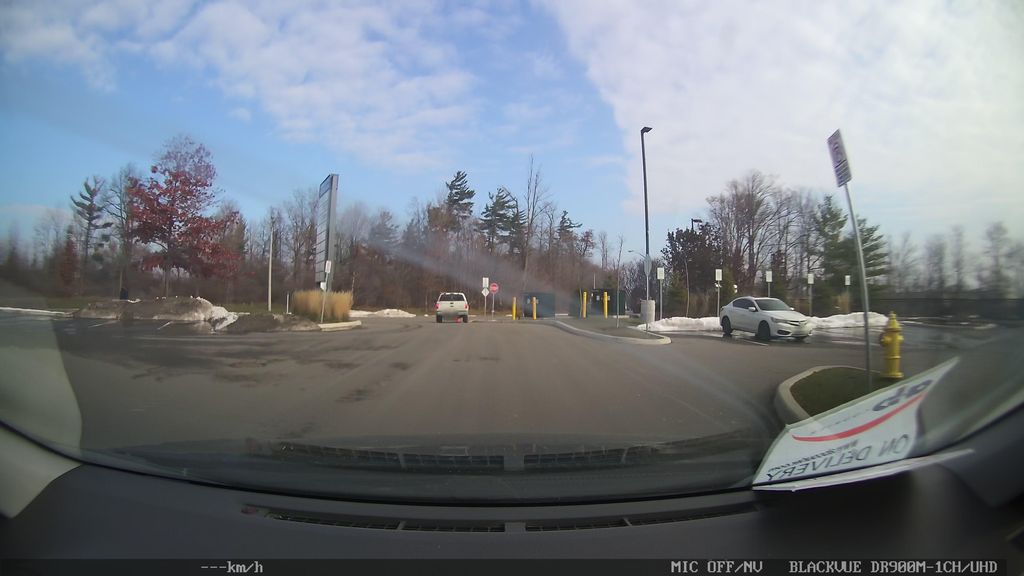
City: toronto